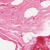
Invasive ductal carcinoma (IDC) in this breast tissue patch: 0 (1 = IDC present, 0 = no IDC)